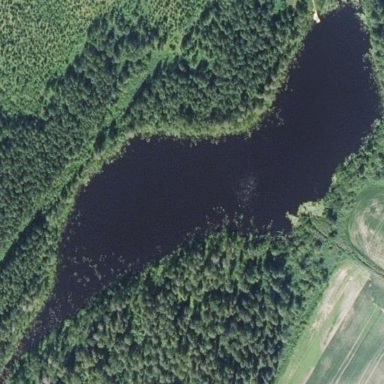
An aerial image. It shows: Pond surrounded by natural water.